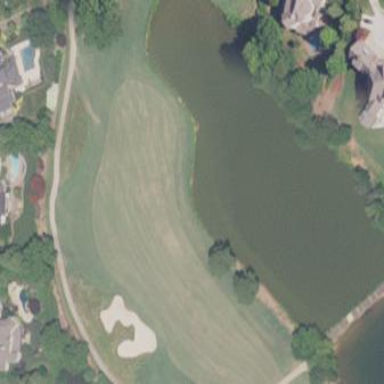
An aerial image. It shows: Grassy area designated as golf fairway.